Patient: sex F, age 76
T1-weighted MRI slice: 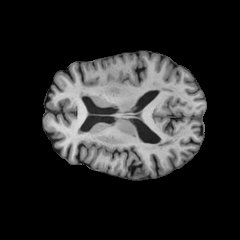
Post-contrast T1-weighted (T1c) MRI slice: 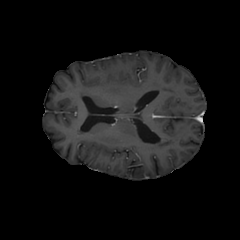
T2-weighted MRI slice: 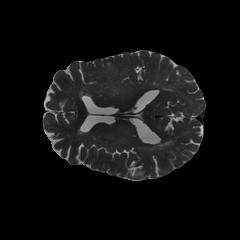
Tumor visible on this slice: yes
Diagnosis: Glioblastoma, IDH-wildtype
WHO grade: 4